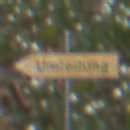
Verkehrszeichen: UmleitungswegweiserLinksweisend
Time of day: MorningAfternoon
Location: Outdoor (Nature)
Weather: PartlyCloudy
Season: NotSpecified
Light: Natural